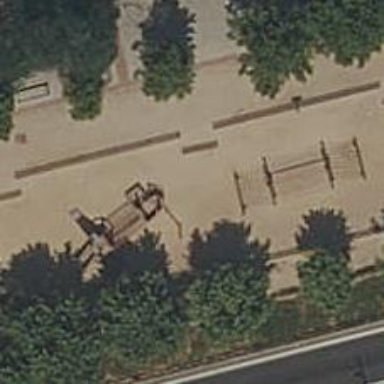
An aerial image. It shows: Playground area for leisure land.